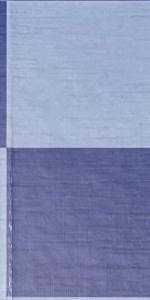
Label: Empty